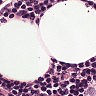
Metastatic tissue present: no